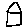
Label: house